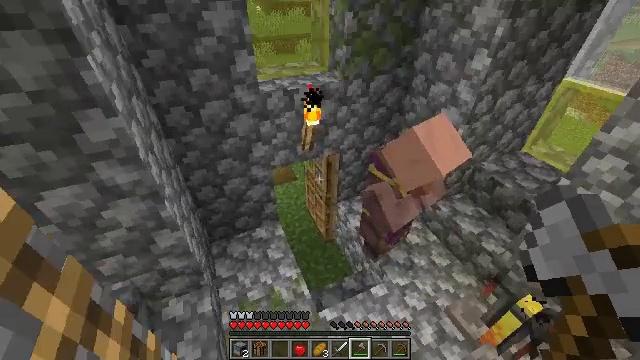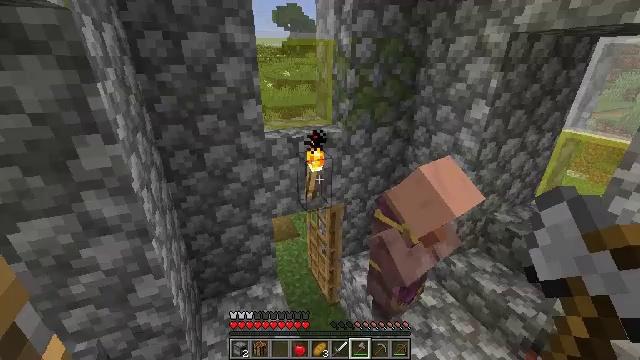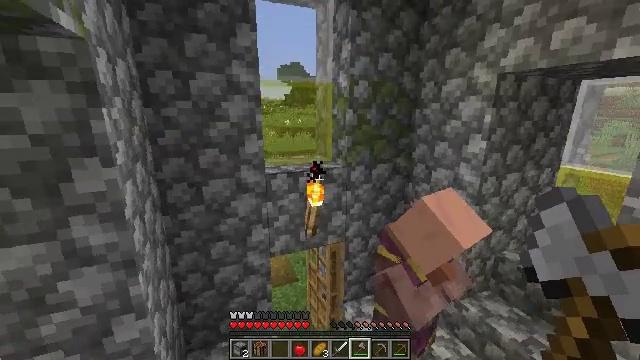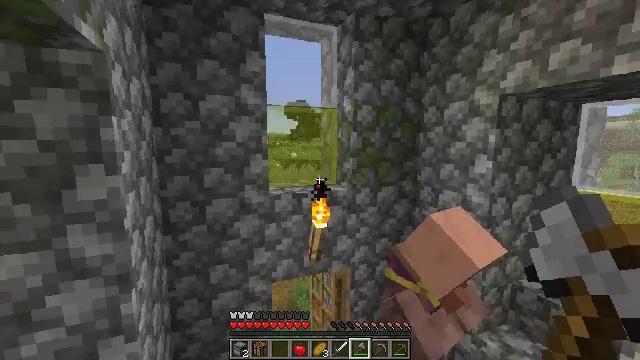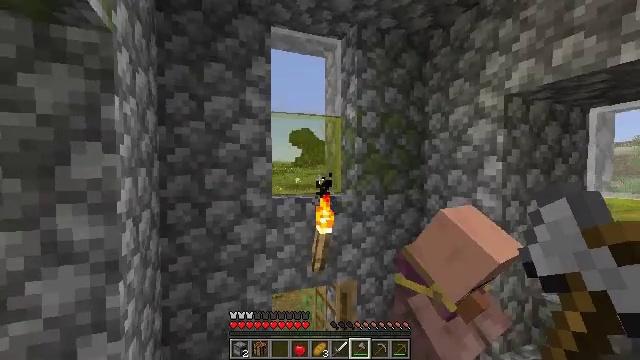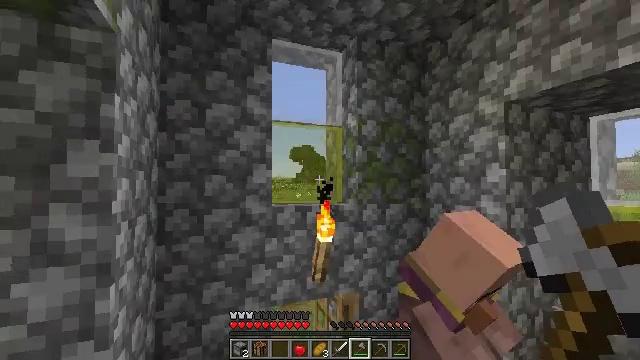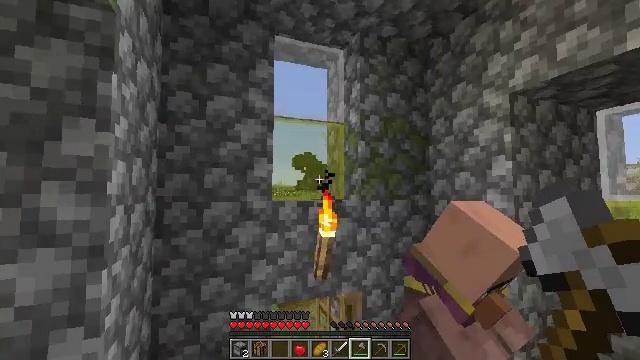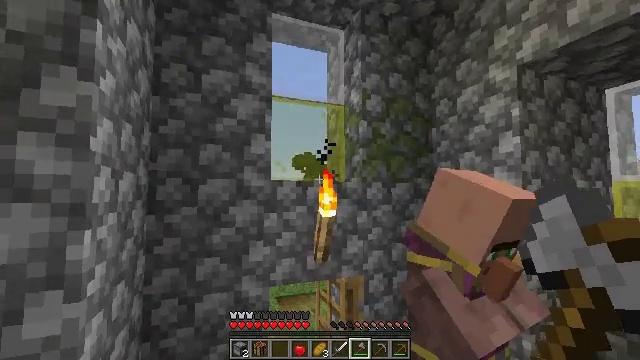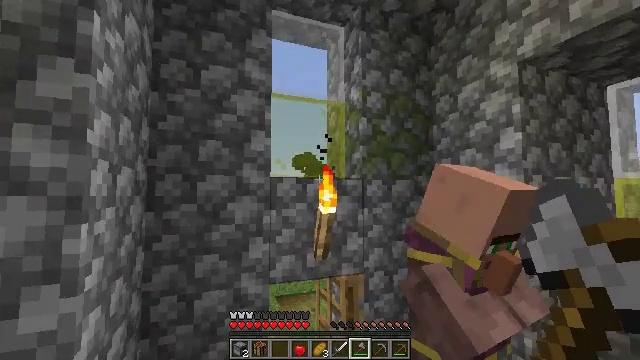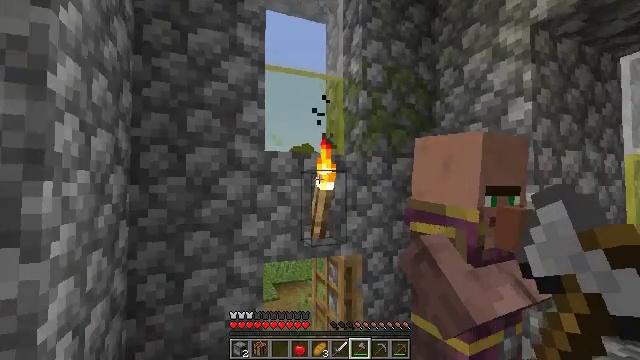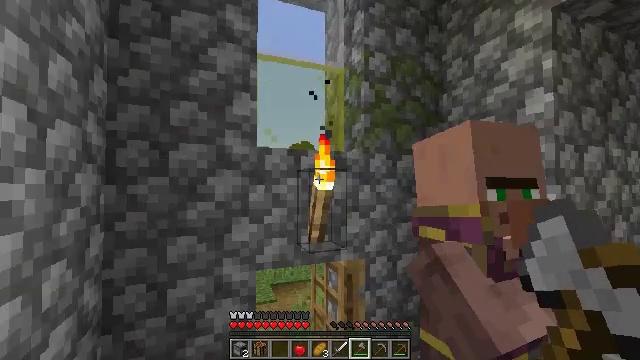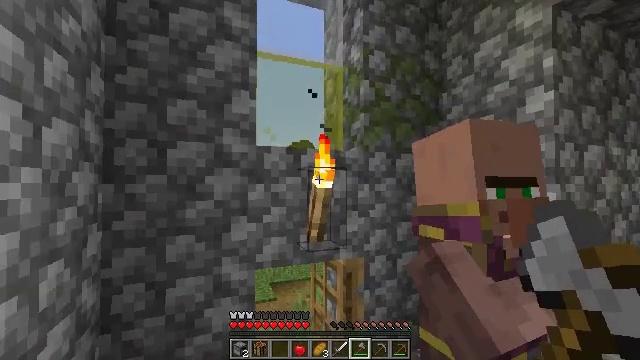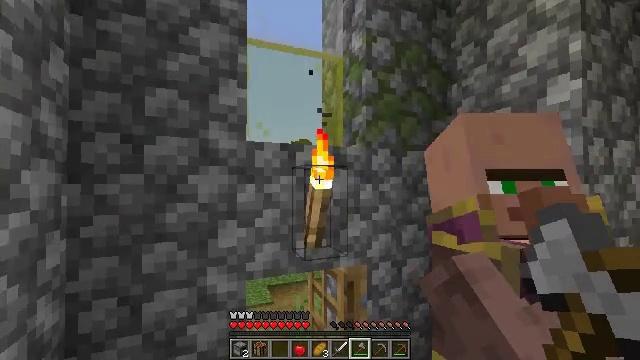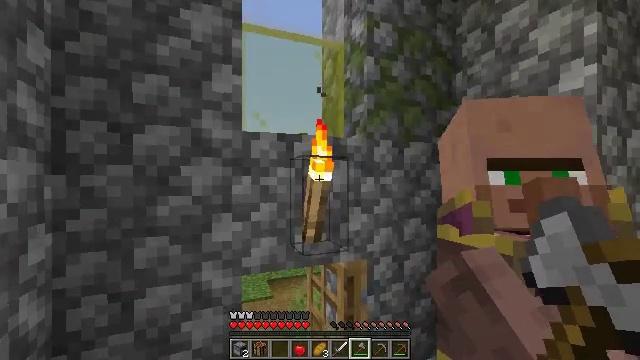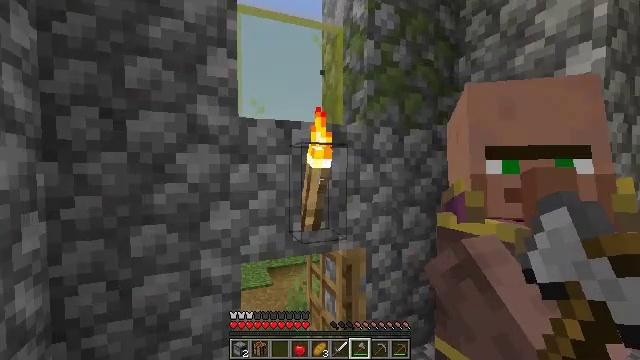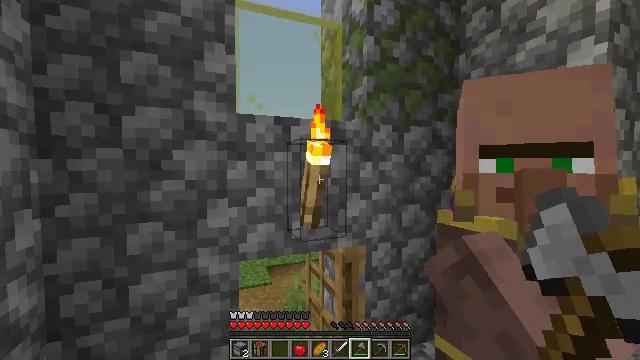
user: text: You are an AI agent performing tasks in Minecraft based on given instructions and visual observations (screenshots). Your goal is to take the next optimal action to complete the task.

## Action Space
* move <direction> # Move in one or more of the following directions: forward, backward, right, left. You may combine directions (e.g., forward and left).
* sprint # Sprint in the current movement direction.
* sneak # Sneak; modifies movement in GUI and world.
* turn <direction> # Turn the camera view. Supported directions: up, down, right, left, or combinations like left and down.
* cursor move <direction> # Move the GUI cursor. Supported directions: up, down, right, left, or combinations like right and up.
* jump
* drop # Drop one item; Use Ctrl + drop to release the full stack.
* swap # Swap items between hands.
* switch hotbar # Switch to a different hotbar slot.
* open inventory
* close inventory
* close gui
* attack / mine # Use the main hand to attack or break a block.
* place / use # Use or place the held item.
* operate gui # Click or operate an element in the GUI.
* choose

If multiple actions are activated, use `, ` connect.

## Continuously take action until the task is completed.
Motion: motion action
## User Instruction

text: Take down the wall torch for reuse.
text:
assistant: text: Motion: turn up
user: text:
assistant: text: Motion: turn up
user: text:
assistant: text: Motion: move forward, turn left and up
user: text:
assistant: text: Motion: move forward, turn up
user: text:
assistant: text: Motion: move forward, turn up
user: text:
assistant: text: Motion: move forward, turn up
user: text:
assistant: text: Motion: move forward
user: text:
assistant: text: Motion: move forward
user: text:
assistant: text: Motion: move forward, turn down
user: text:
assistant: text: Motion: move forward
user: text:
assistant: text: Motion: move forward
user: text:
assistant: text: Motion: no_op
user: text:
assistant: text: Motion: turn down
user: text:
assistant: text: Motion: turn down
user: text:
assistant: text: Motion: no_op
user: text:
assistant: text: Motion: attack / mine
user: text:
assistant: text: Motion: attack / mine
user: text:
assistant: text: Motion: attack / mine
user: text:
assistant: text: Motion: no_op
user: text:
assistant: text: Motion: move forward
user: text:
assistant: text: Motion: no_op